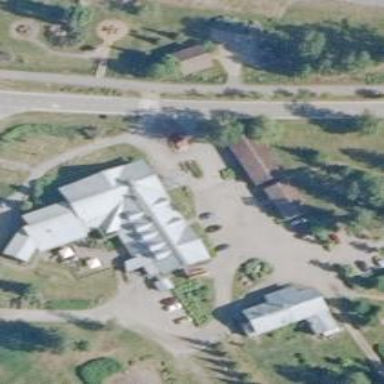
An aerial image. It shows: Commercial building that serves as museum.